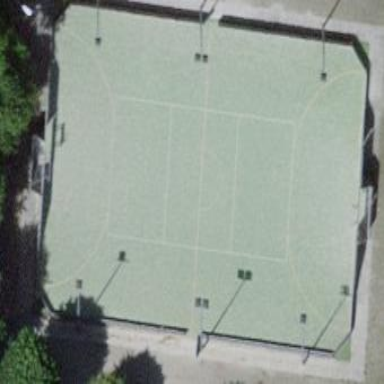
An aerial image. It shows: Multi-sport pitch on leisure land.